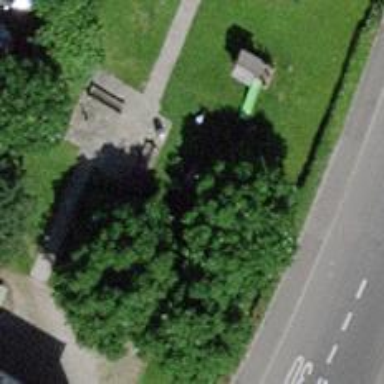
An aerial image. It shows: Playground featuring tunnel tube for children to play in.